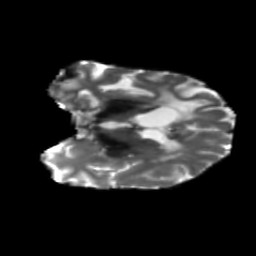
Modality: T2w
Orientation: coronal
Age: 46
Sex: male
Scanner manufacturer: siemens
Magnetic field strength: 3 T
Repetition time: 5.47 s
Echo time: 0.0854 s